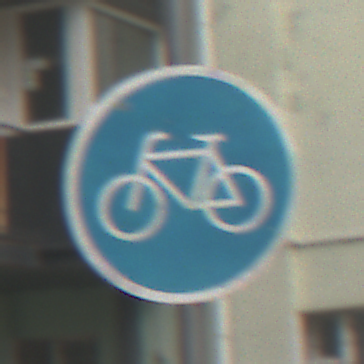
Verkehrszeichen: Radweg
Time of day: MorningAfternoon
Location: Outdoor (Urban)
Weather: Overcast
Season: NotSpecified
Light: Natural